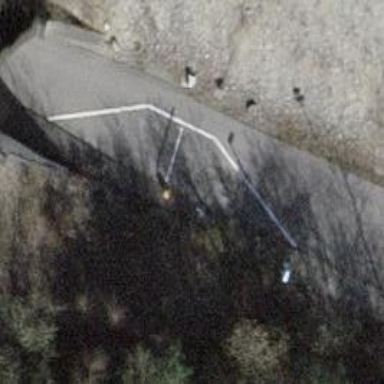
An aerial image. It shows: Lift gate barrier.